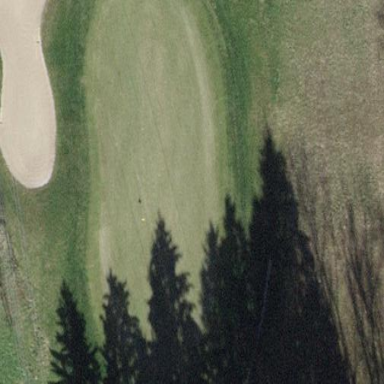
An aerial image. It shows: Green golf area with grass land use.